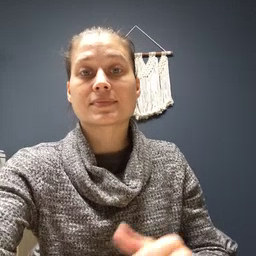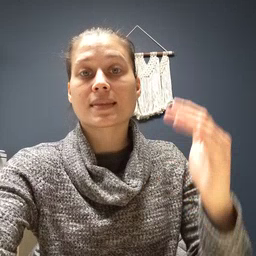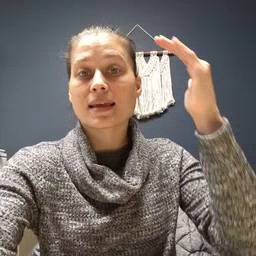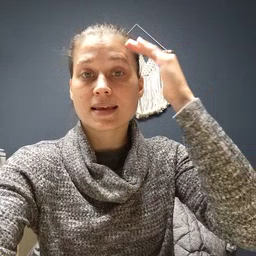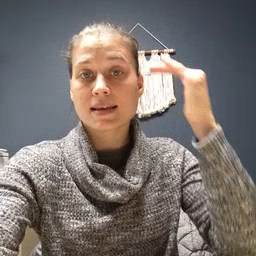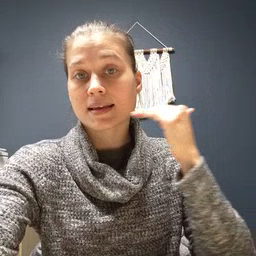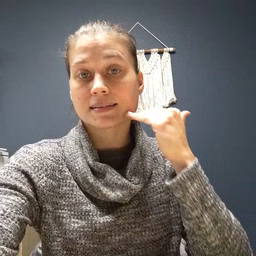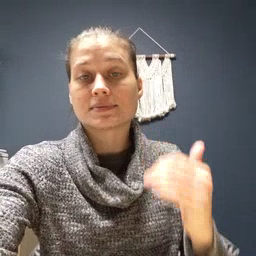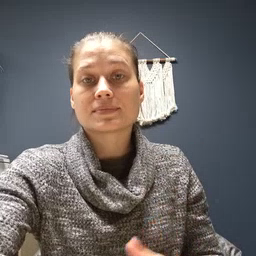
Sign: head